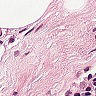
Metastatic tissue present: no